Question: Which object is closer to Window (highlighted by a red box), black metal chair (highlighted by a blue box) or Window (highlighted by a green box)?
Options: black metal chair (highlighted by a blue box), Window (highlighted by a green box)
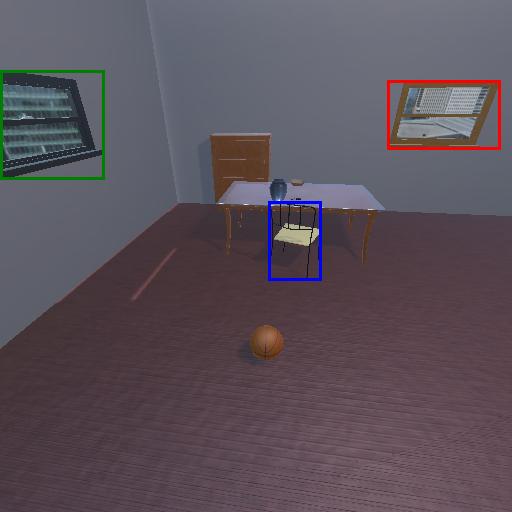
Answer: black metal chair (highlighted by a blue box)